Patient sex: M
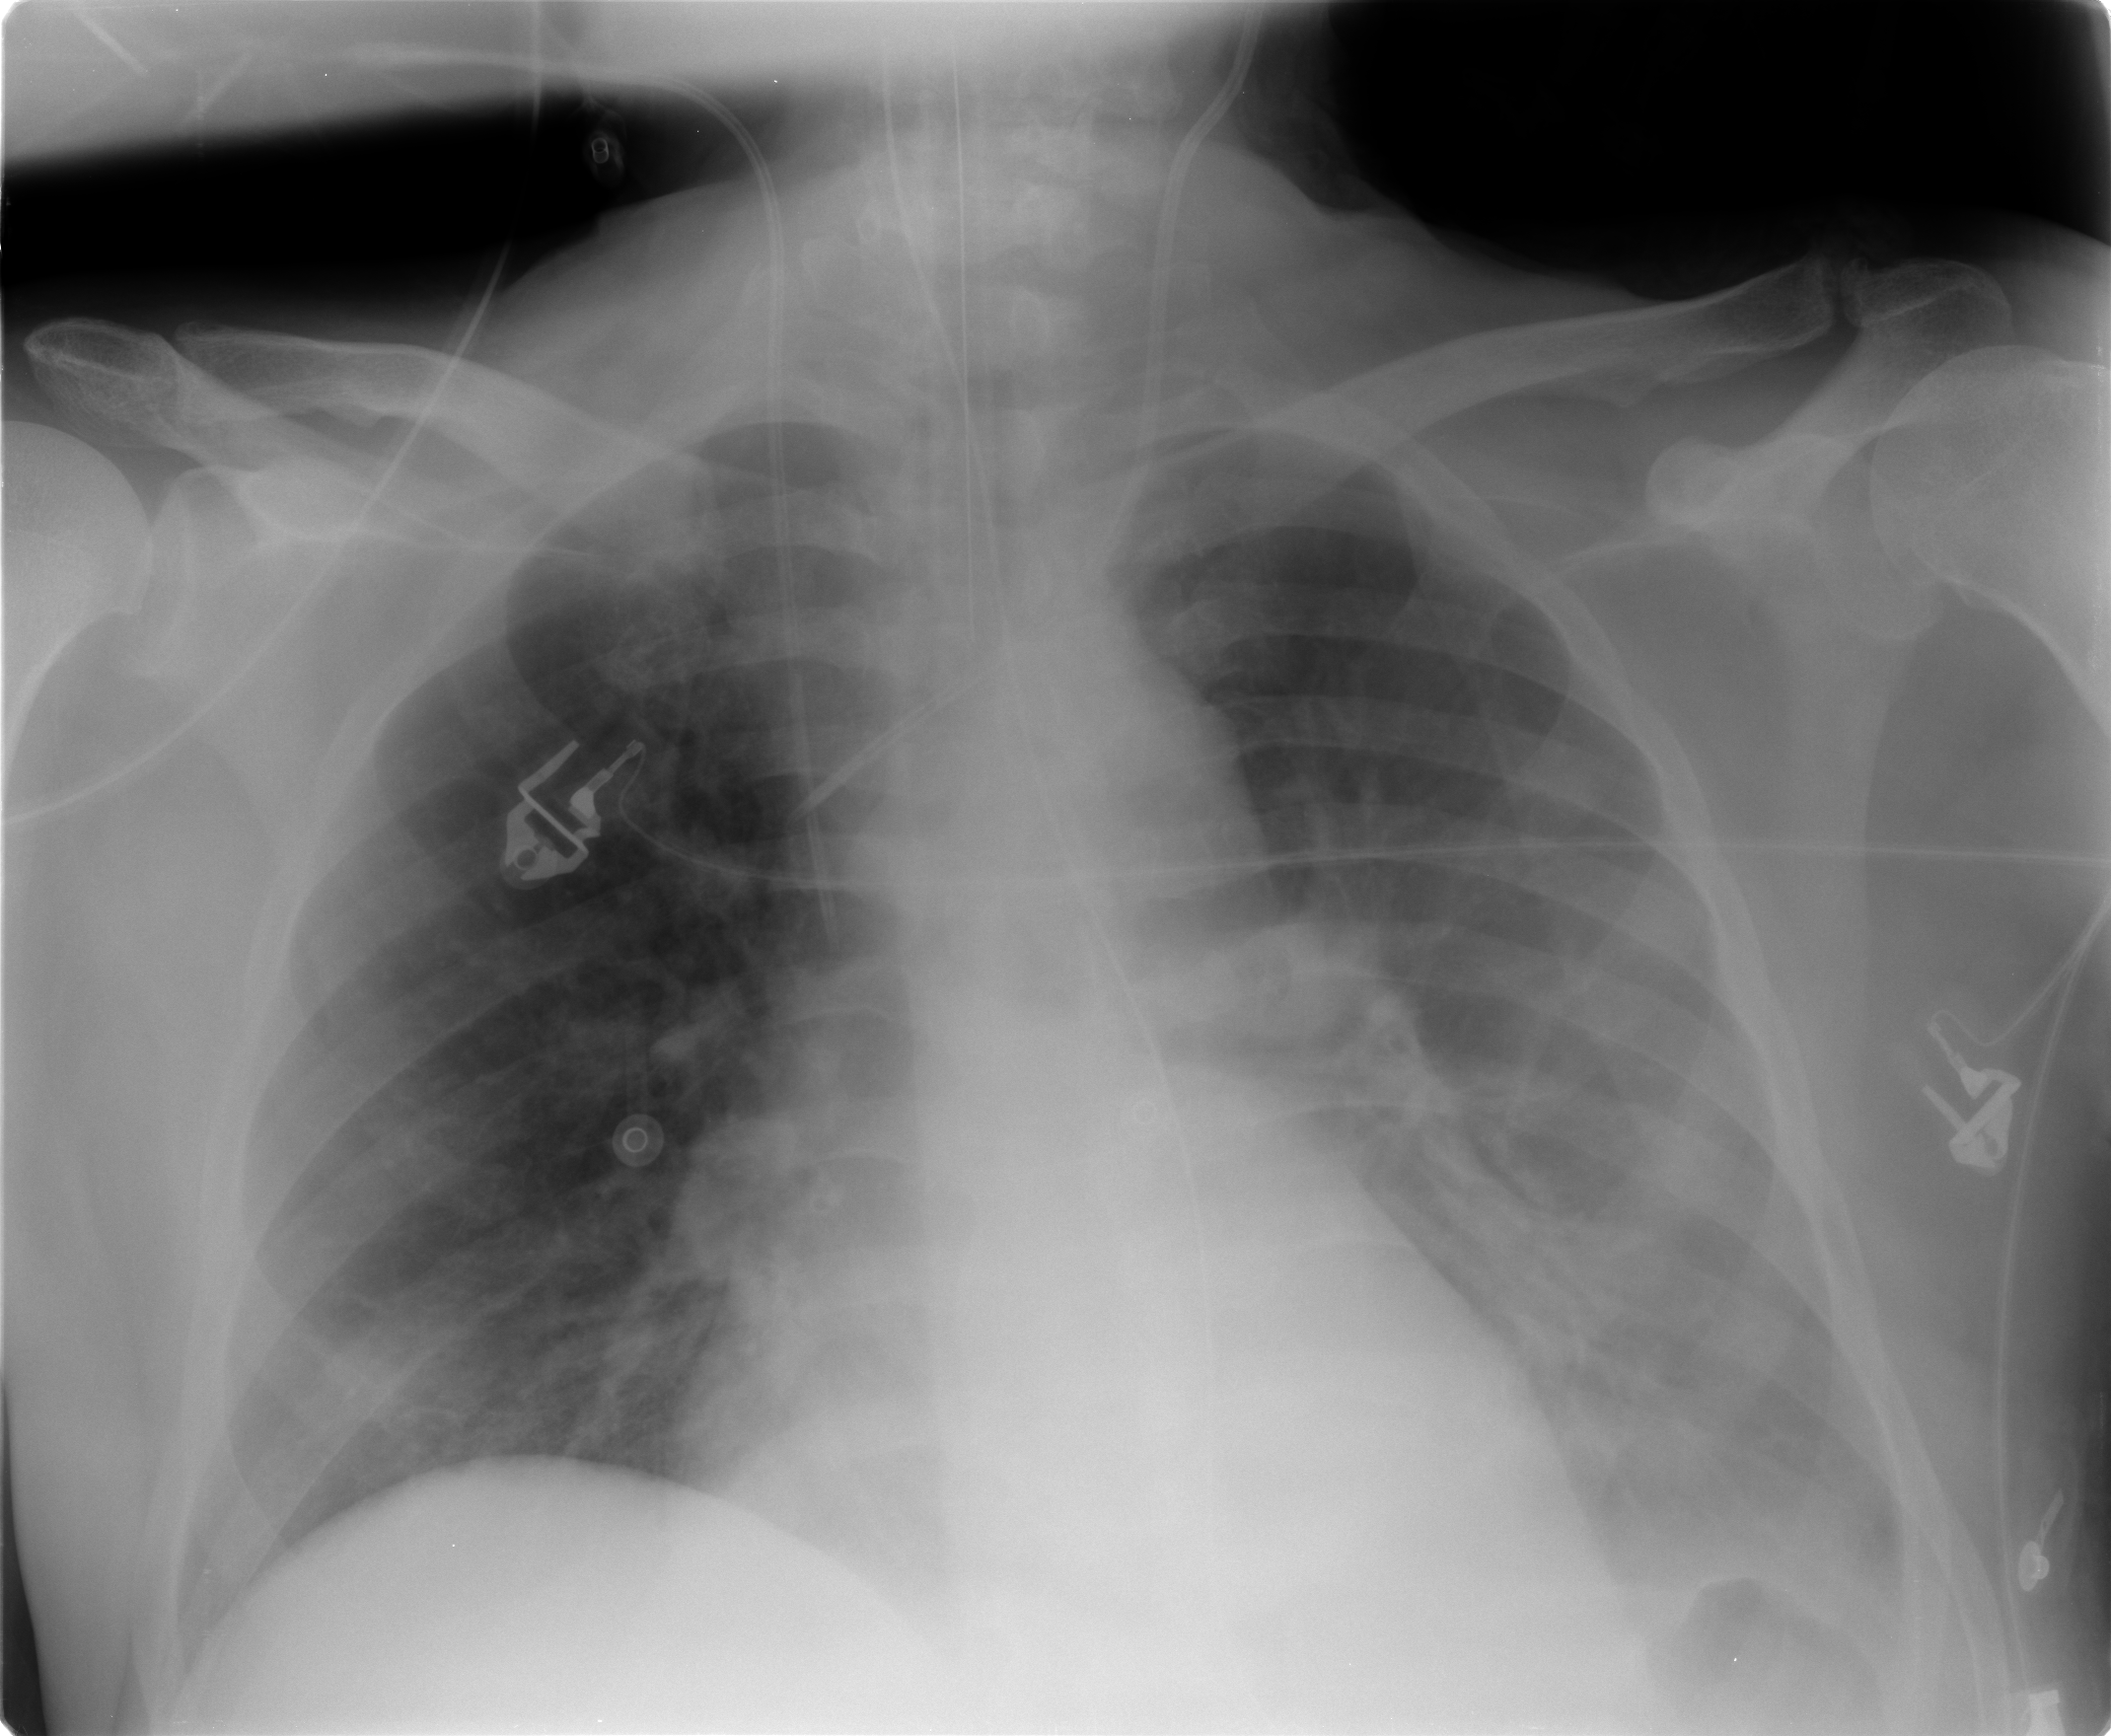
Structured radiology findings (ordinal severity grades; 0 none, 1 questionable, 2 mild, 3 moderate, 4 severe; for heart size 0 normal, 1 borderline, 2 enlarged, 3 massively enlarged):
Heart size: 2
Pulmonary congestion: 1
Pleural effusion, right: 0
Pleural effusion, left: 3
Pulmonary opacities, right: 1
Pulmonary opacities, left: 1
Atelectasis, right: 1
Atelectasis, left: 2